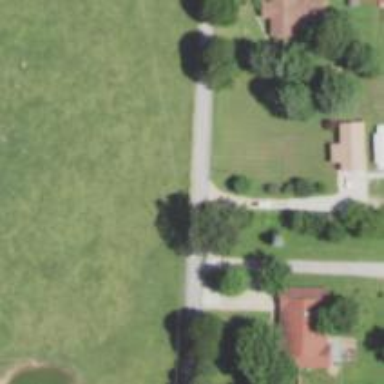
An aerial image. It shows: Driveway.